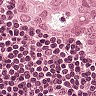
Metastatic tissue present: yes